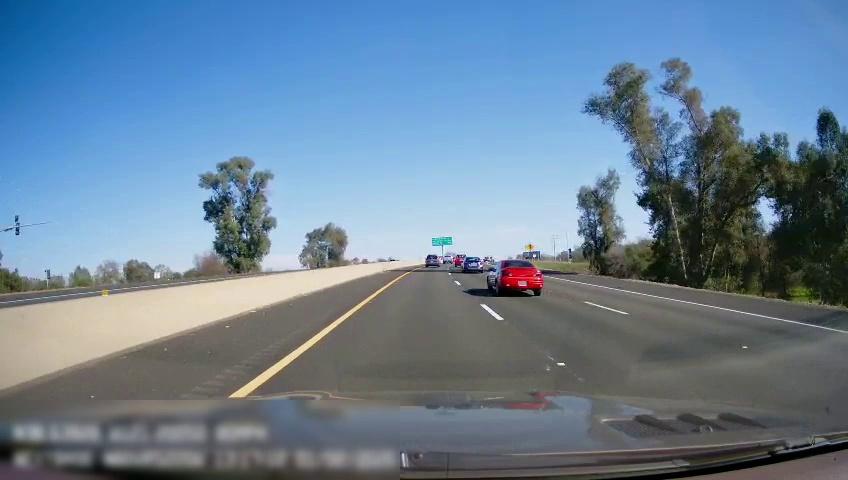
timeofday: Day
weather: Sunny
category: Drivable Space
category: Drivable Space
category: Vehicles | SUV
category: Vehicles | Car
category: Vehicles | SUV
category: Vehicles | Car
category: Lanes | Current Lane
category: Lanes | Current Lane
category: Lanes | Current Lane
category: Lanes | Alternate Lane